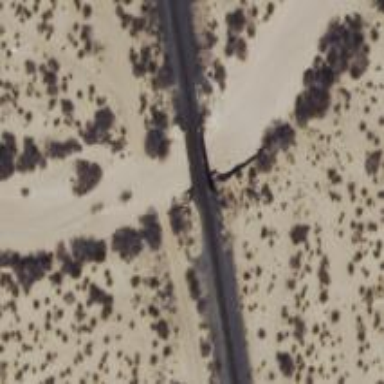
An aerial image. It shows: Railway bridge.